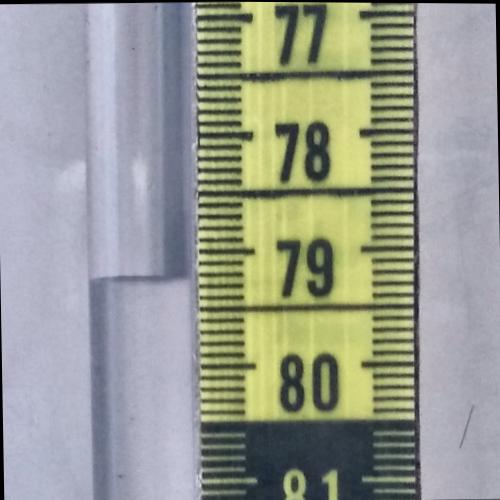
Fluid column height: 79.2 cm